Question: I have set gcov code coverage tools on Jenkins.
This works fine, but I have troubles undertanding the ouput color code.
The number of 'hits' of each line is corect, but some line are green when others are red, and I can't tell why.

Note that the setYear method is all green, and called 13 times (ctor + 12 times in setDateAAMMJJ as you can see on the screen cap)
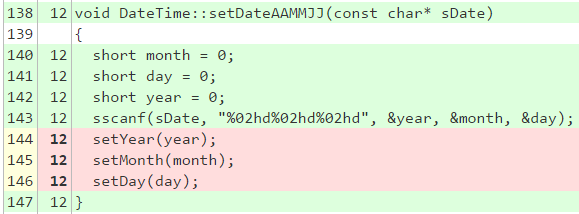
Answer: If you look at the source code for the <URL> you will see that:
'''
table.source tr.coverPart td.hits, table.source tr.coverNone td.hits {
background-color: #fdd;
font-weight: bold;
}
'''
and
'''
table.source tr.coverPart {
background-color: #ffd;
}
'''
- '#fdd'- '#ffd'
You should be able to use your browser 'developer tools' or 'inspector' function to see which class is applied.
# What does it mean?
The yellow on the far left means the source code is covered , that means you probably don't have 100% coverage in the functions that are being called.
Another case I can think of (pure speculation at this point) is that some optimization is mangling your statement coverage; check your compilation flags.
If you kept the data (lcov files), you should be able to use 'genhtml' to generate a report and compare.